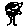
Label: tree